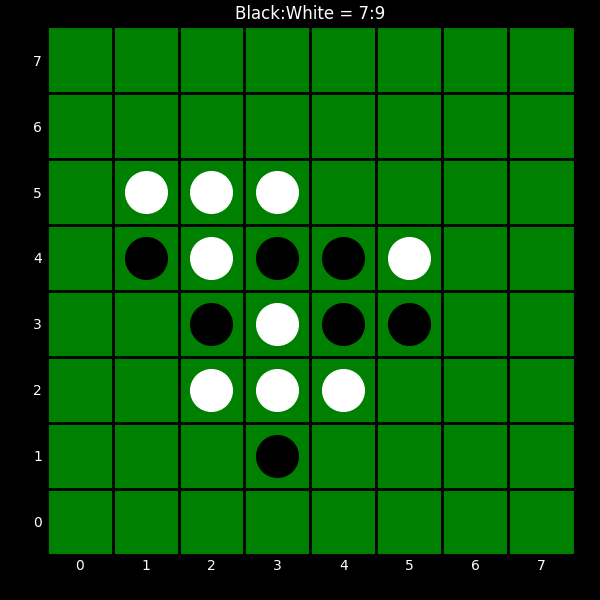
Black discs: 7
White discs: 9